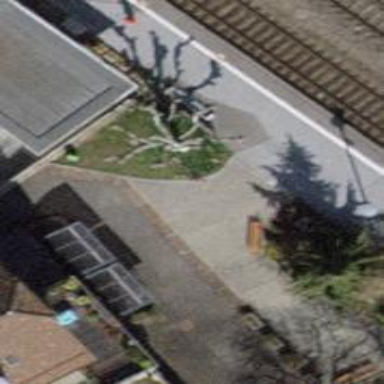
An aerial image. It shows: Bicycle parking area with stands.